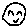
Label: smiley face